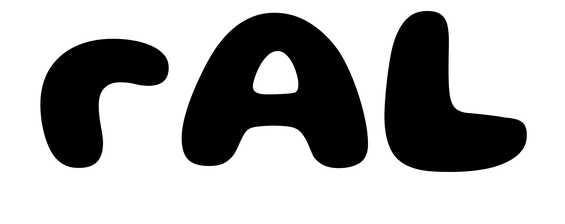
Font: Gluten_Bold